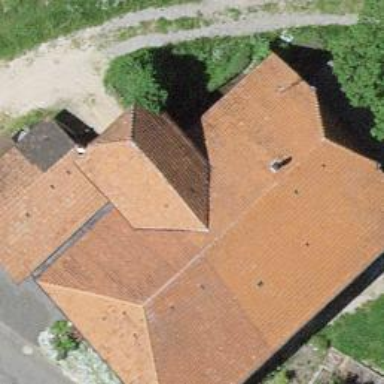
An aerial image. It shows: Farm building.